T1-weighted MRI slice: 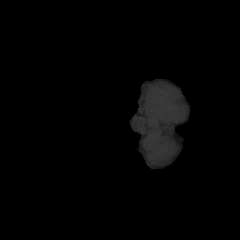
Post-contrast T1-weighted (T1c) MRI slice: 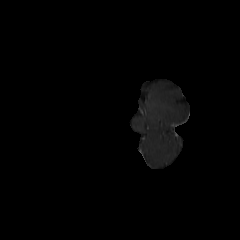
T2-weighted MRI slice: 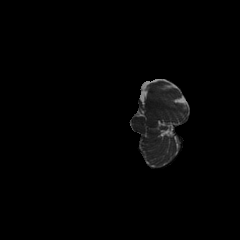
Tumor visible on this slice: no